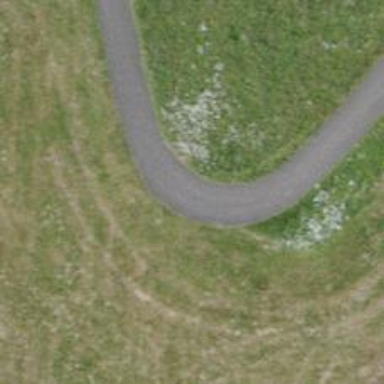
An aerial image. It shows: Golf cartpath that is also road path.